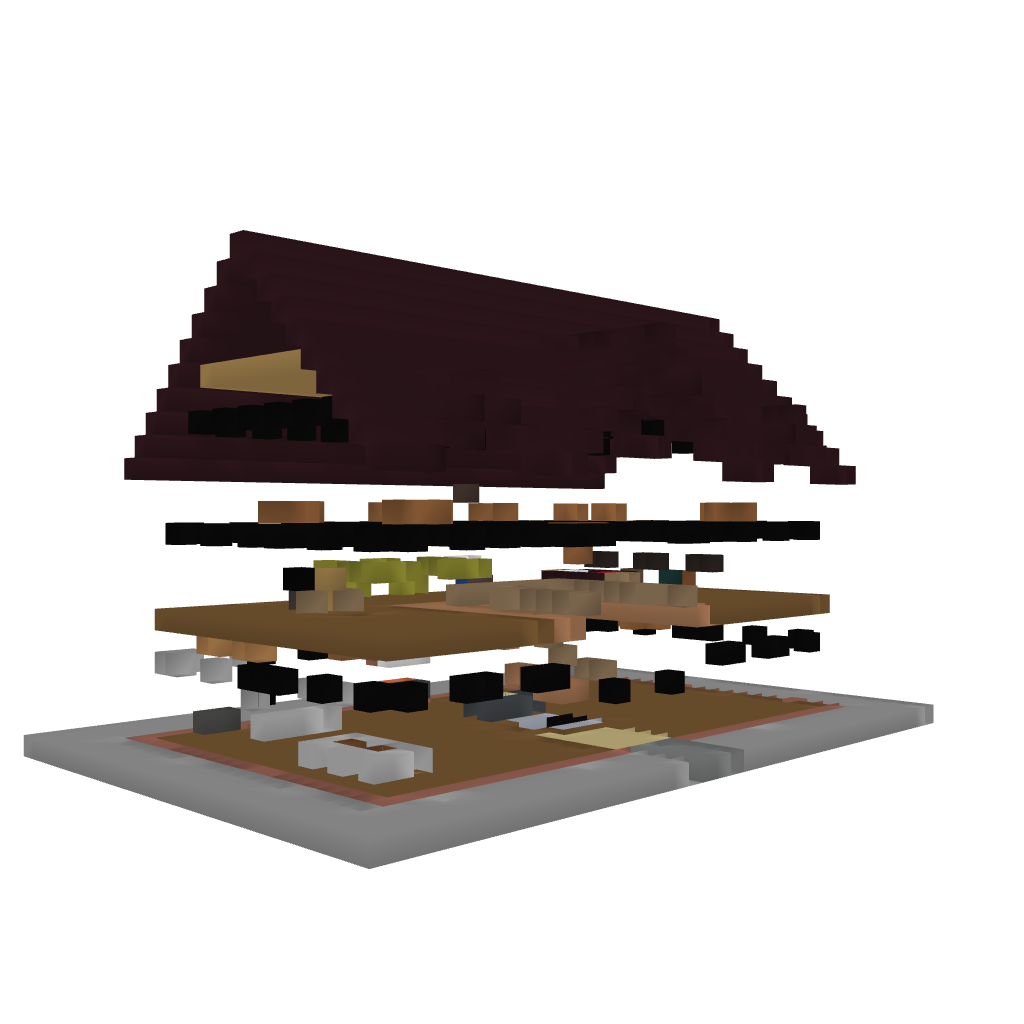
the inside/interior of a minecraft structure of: Large Brick House